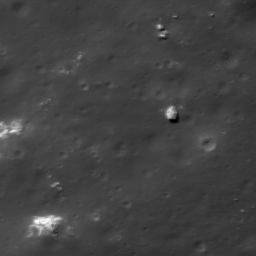
Host type: background_regolith
Lunar coordinates: latitude nan, longitude nan